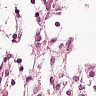
Metastatic tissue present: no